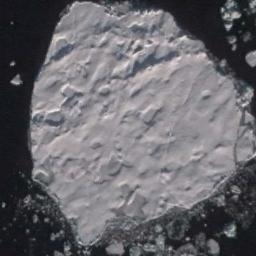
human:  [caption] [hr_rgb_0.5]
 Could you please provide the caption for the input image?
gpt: A huge block of ice and crushed ice floats on the blue sea .

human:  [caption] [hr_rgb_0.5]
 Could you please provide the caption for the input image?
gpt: There is a big ice and many small ice on the dark blue sea .

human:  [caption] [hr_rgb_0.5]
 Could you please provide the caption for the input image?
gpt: There are different shapes of sea ice .

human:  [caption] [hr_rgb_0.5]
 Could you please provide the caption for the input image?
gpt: A large piece of sea ice floats in the deep blue sea and there are a lot of small pieces of sea ice nearby .

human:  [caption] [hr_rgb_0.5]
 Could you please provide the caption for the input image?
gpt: There are some small pieces of sea ice and a larger one .